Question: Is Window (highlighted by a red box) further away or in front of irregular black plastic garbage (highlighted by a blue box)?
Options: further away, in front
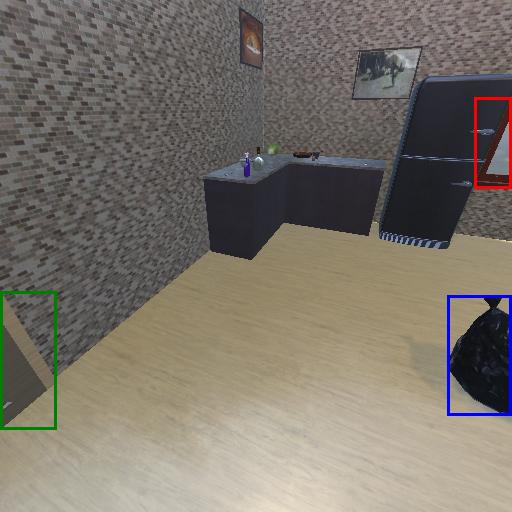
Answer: further away